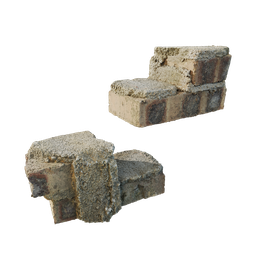
Label: architecture